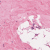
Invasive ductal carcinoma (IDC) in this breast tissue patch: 0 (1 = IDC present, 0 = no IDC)